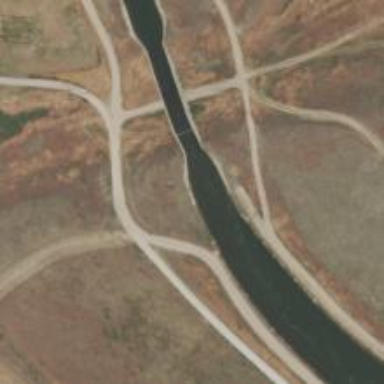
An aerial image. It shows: Aqueduct bridge over canal.